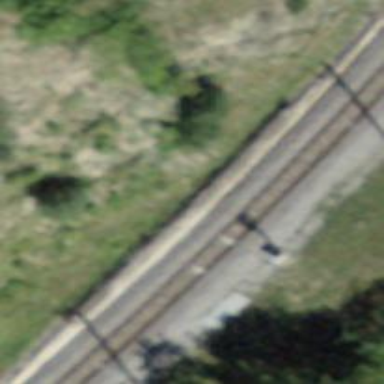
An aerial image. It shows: Narrow-gauge railway track electrified by contact line.